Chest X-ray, PA view. Patient: 37 years old, sex M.
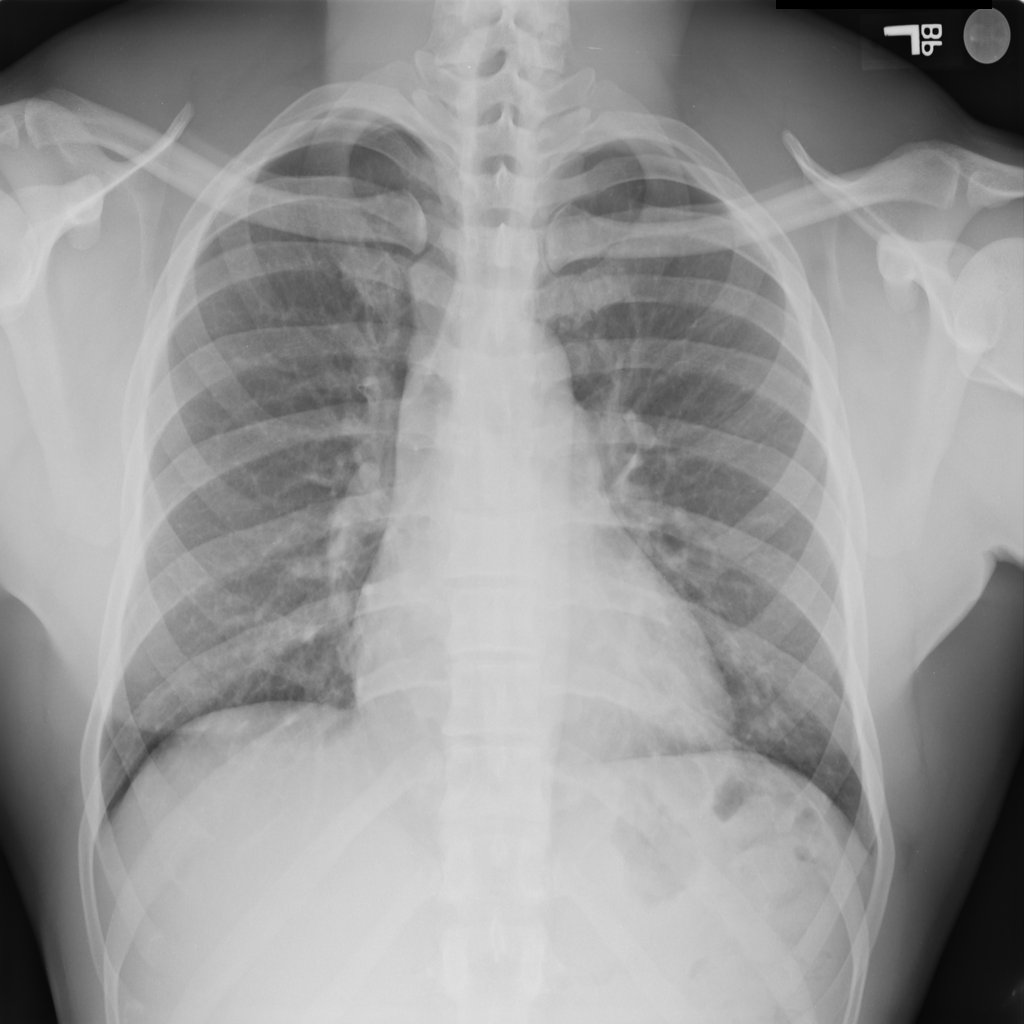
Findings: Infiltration